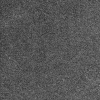
Atmospheric dust classification: dusty